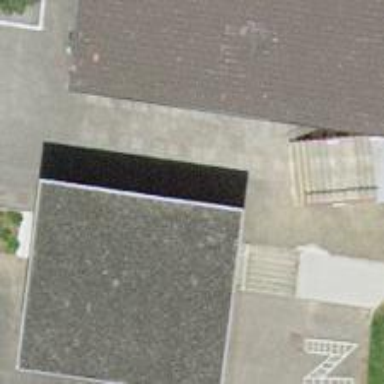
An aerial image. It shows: View of roof of building.